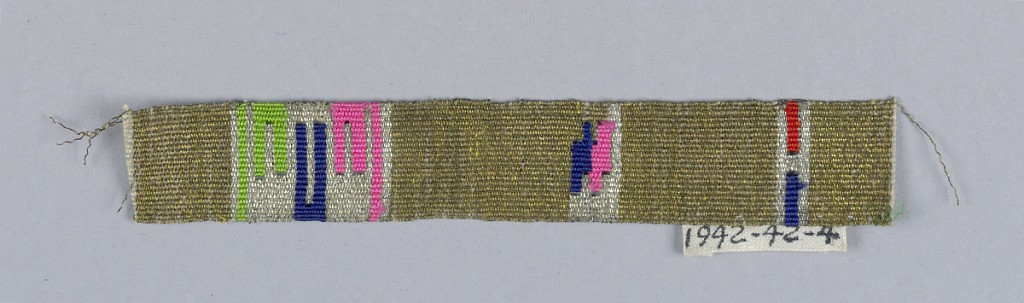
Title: Trimming
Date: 19th century
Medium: silk, metallic thread Technique: tapestry weave
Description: Gold trimming with occasional tapestry inserts of geometrical forms in silver, blue, red, pink and green. Slit tapestry separations.